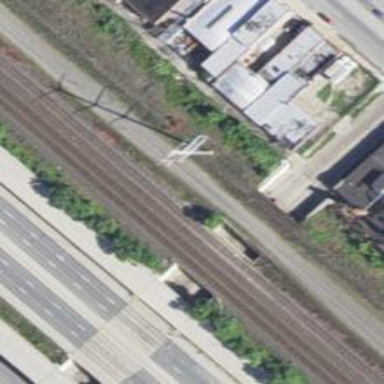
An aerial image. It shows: Abandoned railway bridge.